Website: lowes
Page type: order-returns
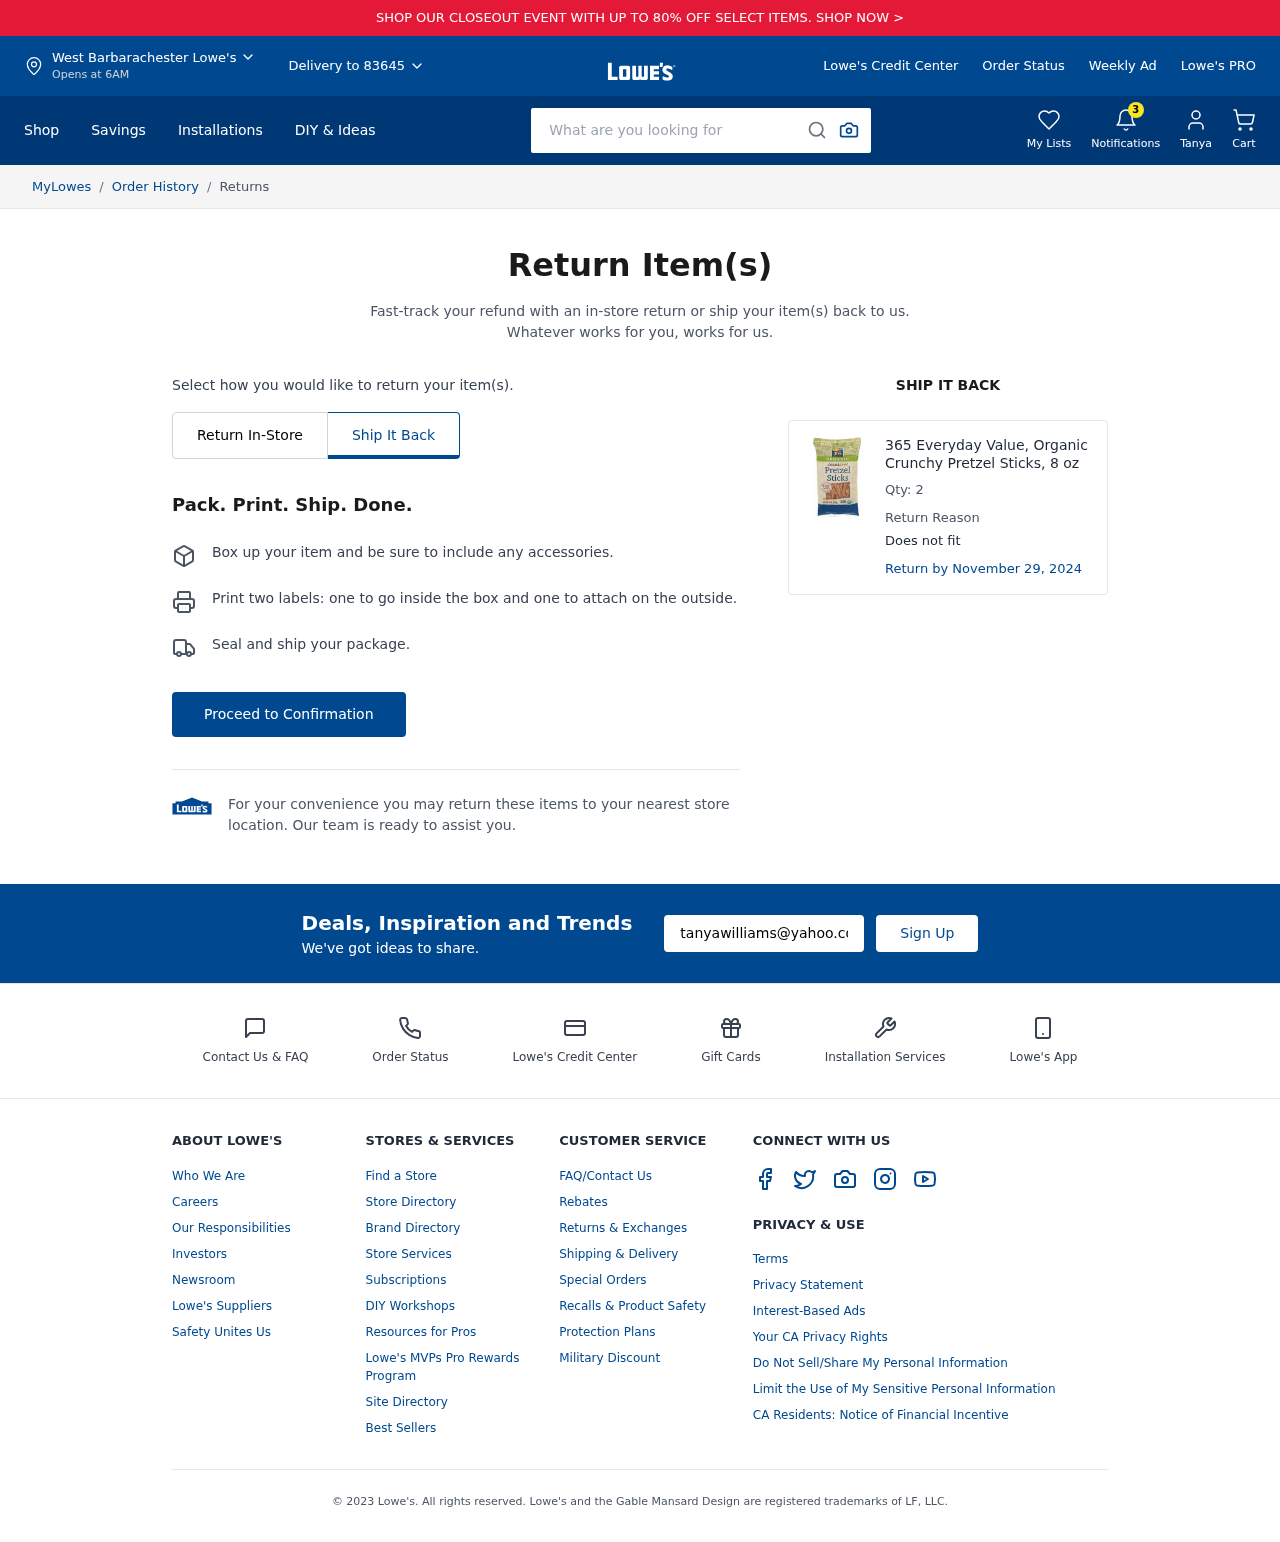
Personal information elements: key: PII_CITY
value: West Barbarachester
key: PII_EMAIL
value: tanyawilliams@yahoo.com
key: PII_FIRSTNAME
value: Tanya
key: PII_POSTCODE
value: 83645
Product elements: key: PRODUCT1_NAME
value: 365 Everyday Value, Organic Crunchy Pretzel Sticks, 8 oz
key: PRODUCT1_QUANTITY
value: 2
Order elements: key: ORDER_RETURN_BY_DATE
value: November 29, 2024
Search elements: key: HEADER_SEARCH
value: What are you looking for
Other elements: key: NOTIFICATION_COUNT
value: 3